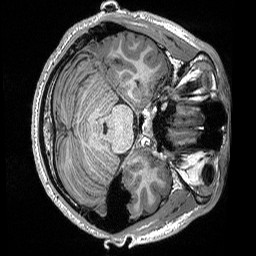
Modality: T1w
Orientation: axial
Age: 19
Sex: male
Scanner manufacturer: siemens
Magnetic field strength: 3 T
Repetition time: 2.3 s
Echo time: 0.00298 s